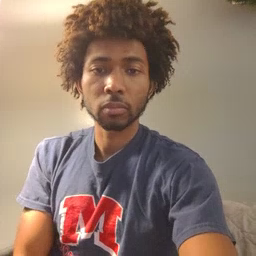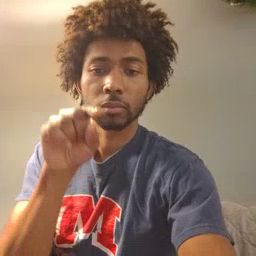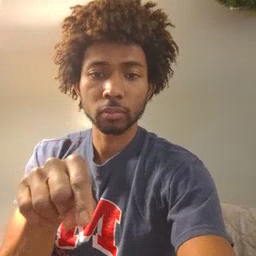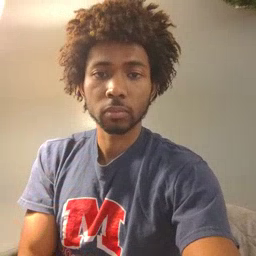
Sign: there